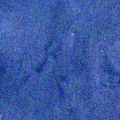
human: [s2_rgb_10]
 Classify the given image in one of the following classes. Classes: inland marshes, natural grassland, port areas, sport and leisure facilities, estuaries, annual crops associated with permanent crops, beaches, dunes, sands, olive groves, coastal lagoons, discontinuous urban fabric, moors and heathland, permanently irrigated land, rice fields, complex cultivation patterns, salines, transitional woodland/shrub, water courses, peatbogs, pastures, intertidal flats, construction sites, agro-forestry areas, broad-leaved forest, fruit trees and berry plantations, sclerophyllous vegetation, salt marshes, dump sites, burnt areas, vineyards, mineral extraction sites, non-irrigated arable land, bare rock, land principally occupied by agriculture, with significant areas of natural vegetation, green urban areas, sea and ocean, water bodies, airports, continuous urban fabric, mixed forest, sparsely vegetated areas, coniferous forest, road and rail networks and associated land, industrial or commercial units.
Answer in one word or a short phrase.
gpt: water bodies